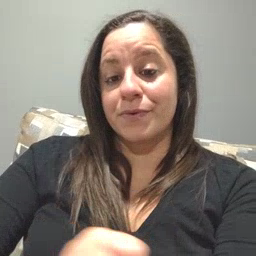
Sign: old